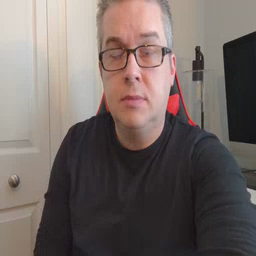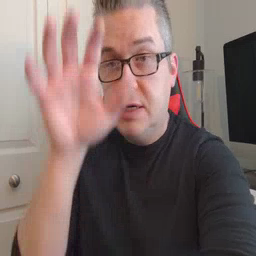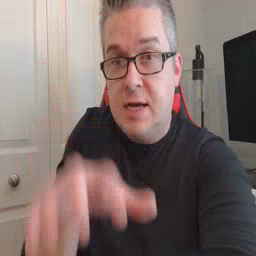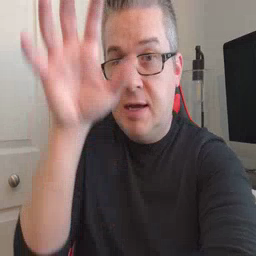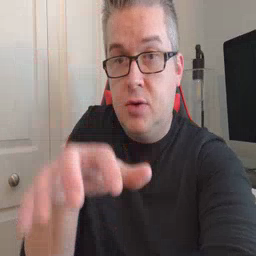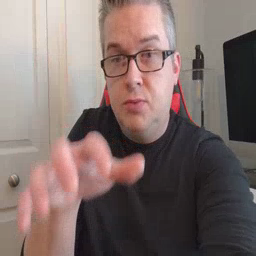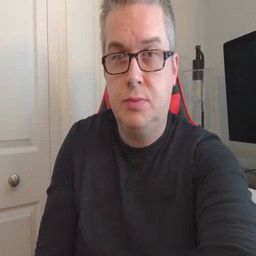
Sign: alligator